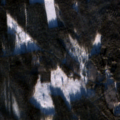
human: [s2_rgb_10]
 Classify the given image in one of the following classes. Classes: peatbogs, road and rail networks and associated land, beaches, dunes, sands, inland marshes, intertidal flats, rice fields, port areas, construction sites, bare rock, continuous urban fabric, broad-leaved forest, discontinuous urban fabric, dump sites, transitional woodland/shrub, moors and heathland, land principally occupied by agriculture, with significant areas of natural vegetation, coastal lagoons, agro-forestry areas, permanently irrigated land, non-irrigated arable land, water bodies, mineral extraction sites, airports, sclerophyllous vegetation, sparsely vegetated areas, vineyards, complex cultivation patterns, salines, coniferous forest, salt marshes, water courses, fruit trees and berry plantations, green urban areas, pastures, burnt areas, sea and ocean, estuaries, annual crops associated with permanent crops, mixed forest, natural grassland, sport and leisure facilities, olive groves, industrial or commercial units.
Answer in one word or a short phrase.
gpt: coniferous forest